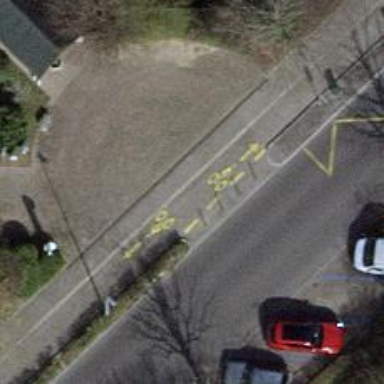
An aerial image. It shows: Pedestrian road made of paving stones.